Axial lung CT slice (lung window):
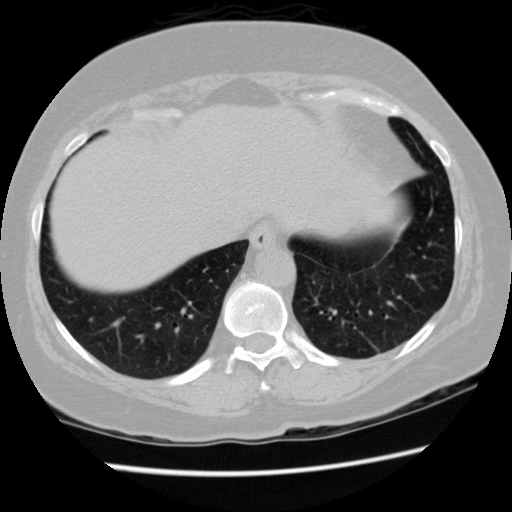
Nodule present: no